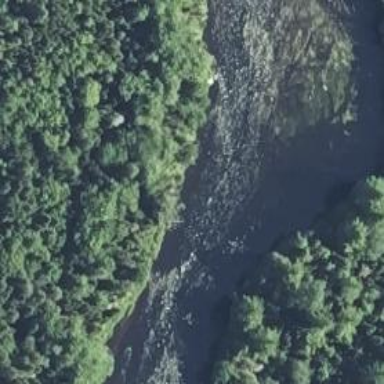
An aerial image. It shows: Rapids in the waterway.